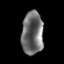
Tissue: lung
Cell type: Myeloid cells
Senescence score: 0.2103
Nuclear area (px): 911
Mean DAPI intensity: 110.189